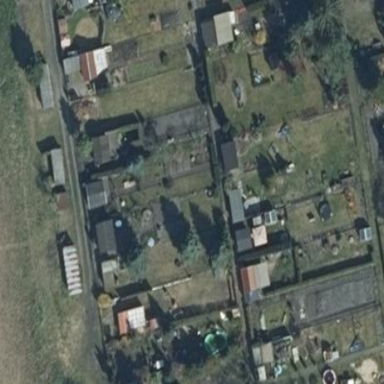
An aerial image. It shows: Allotments area.